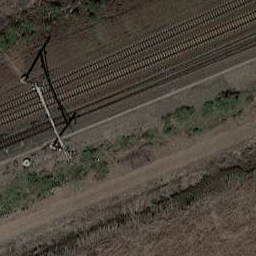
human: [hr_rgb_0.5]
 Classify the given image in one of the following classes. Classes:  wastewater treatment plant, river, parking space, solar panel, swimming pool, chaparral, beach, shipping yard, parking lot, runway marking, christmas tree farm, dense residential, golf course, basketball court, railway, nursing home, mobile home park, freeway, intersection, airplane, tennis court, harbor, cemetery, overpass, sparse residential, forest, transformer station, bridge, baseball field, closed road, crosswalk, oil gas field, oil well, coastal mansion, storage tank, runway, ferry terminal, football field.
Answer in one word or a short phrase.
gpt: railway